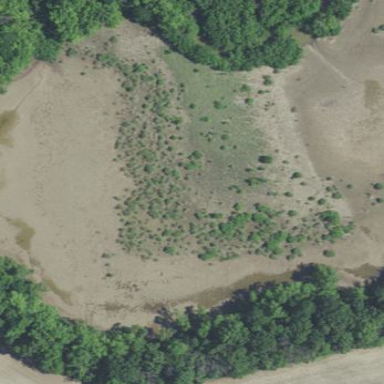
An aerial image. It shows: Wetland area.